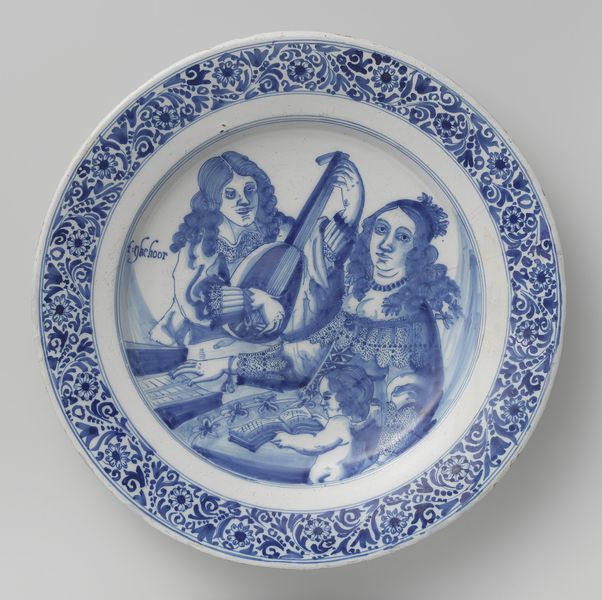
Titel: Schotel met een allegorie op het gehoor
Standort: Amsterdam
Institution: Rijksmuseum
Schlagwörter: blau, mann, weiß, frau, kleid, teller, haare, kind, gitarre, noten, klavier, musizieren, buch, sänger, lautenspieler, zitter, gittarre